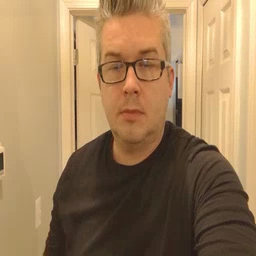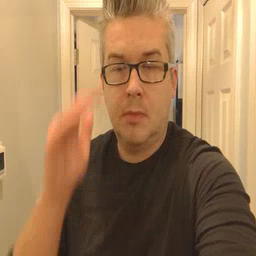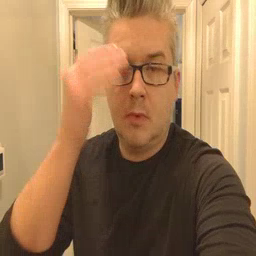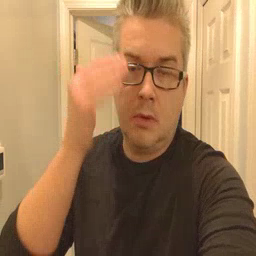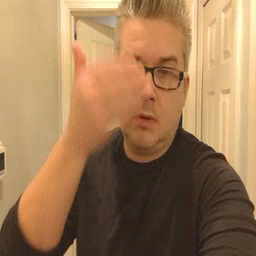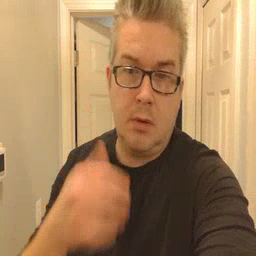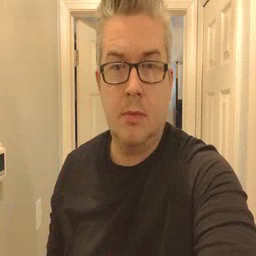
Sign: sleepy